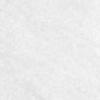
Label: no_change